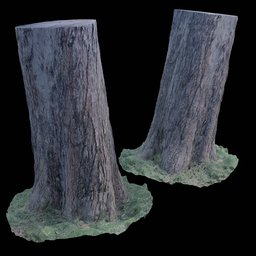
Label: nature